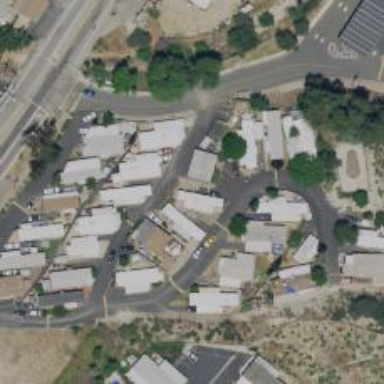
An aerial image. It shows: Service roads in mobile home or trailer park.